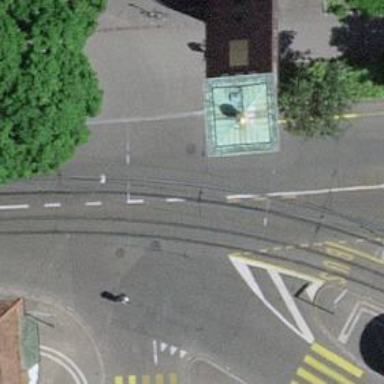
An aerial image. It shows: Tram level crossing on railway.